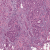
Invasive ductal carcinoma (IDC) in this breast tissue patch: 1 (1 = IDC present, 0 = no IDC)